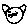
Label: cat